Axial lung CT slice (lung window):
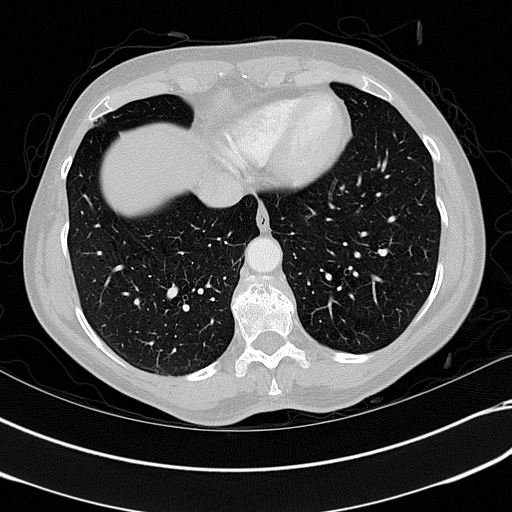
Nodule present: no